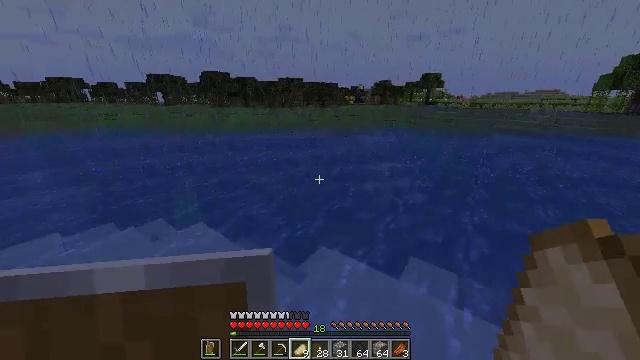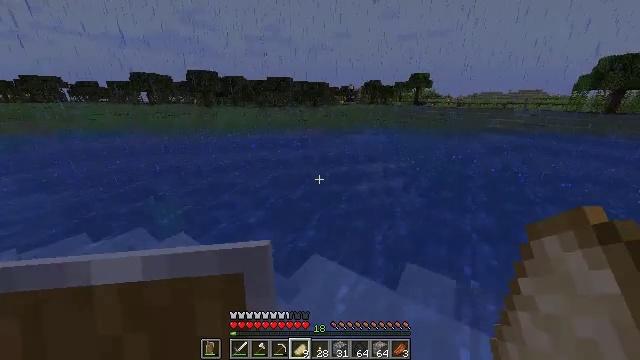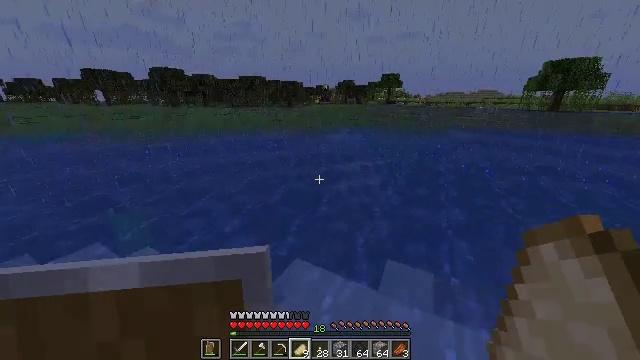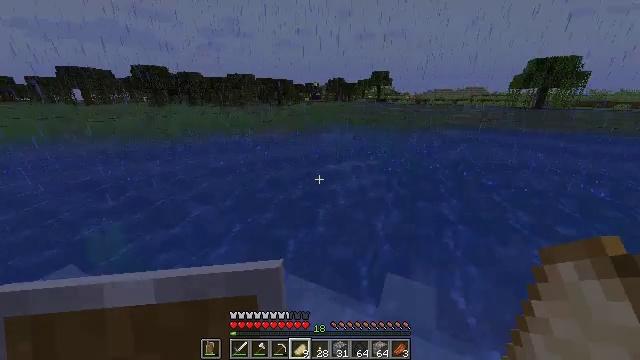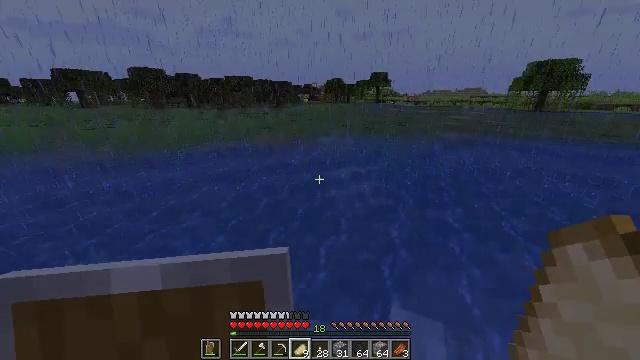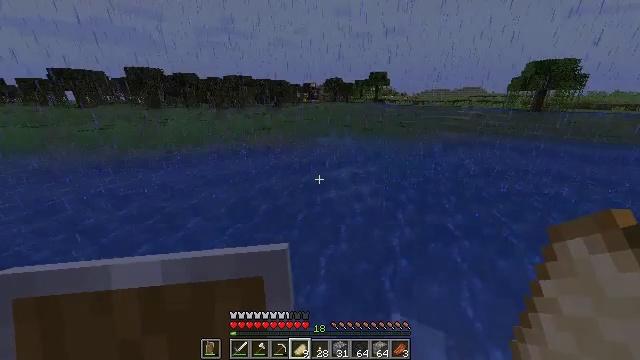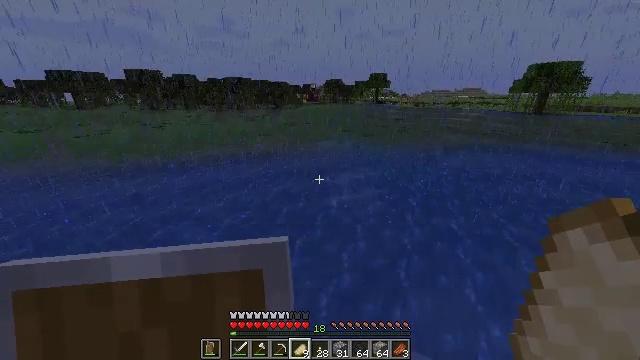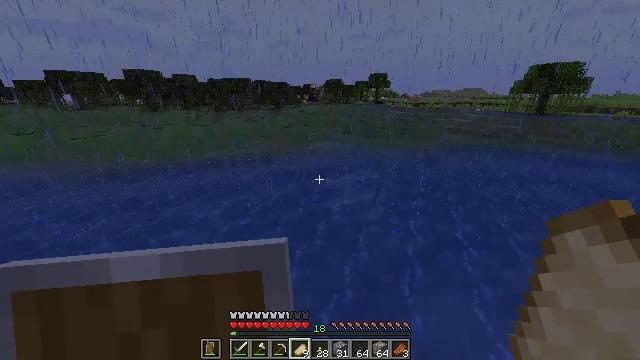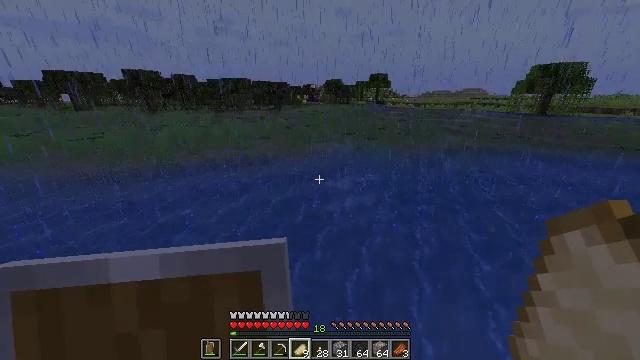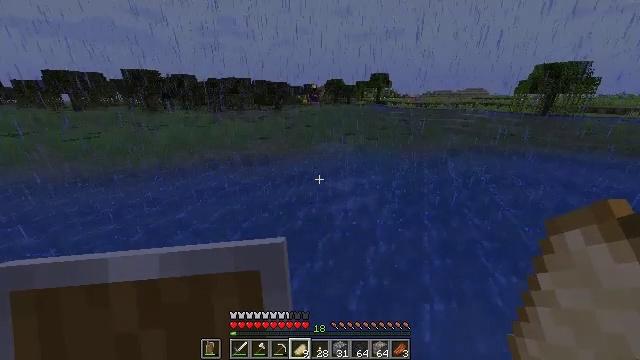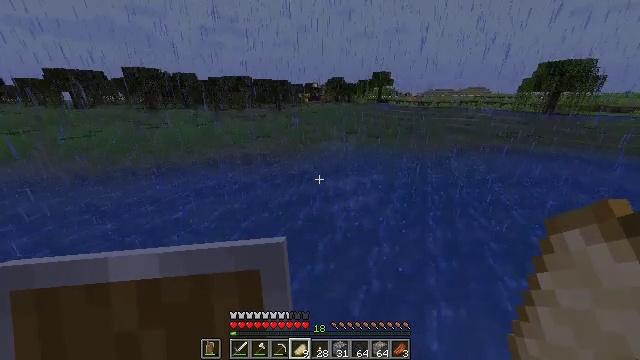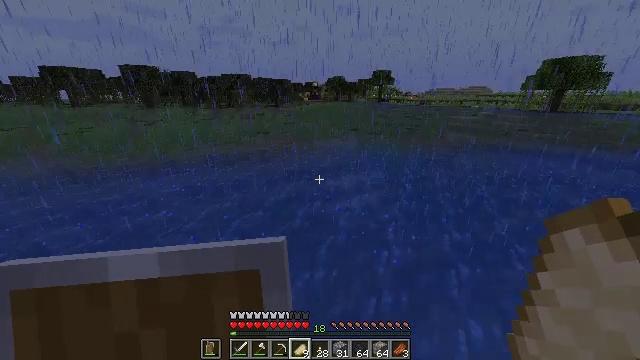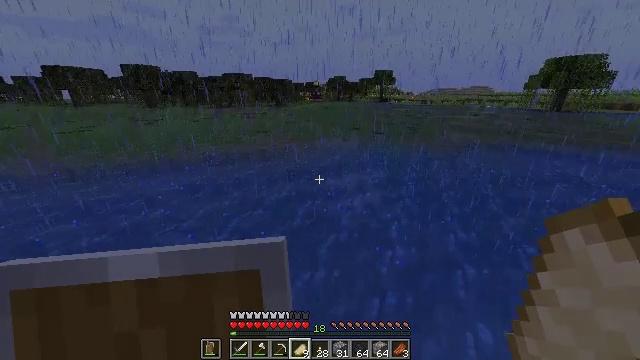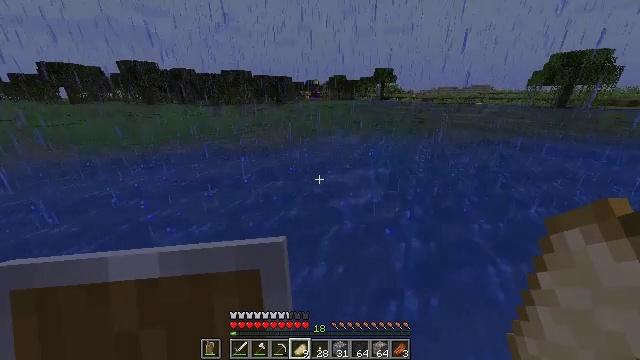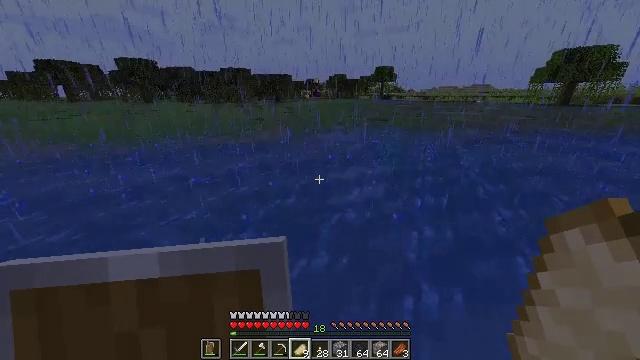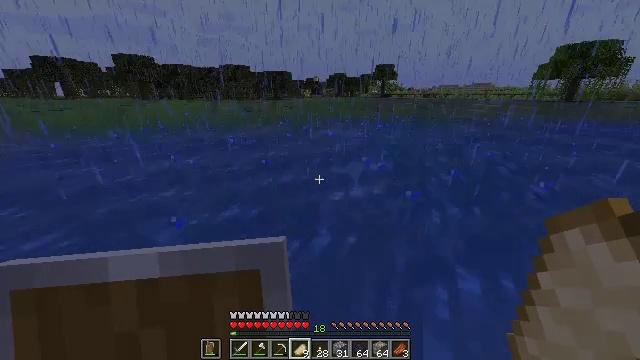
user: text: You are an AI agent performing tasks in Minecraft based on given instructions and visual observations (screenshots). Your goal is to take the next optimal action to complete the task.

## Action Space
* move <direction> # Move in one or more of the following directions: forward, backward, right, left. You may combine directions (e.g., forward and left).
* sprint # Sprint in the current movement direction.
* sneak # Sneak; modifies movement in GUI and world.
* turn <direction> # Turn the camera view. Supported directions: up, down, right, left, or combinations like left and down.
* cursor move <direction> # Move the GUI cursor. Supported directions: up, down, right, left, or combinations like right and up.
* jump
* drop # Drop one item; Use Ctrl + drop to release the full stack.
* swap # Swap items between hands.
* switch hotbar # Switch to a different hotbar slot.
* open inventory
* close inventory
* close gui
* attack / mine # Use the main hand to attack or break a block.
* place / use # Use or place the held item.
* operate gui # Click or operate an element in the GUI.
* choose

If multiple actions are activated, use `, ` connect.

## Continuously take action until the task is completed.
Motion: motion action
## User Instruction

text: Remove an apple from the inventory.
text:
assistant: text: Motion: move forward, turn right
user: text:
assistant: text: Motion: move forward, turn right
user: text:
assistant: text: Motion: move forward, turn right, jump
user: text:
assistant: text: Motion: move forward, jump
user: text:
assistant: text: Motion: move forward, jump
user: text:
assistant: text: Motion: move forward, jump
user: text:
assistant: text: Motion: move forward, jump
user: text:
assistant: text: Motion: move forward, jump
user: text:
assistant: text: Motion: move forward, jump
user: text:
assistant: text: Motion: move forward, jump
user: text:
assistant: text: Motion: move forward, jump
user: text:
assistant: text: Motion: move forward, jump
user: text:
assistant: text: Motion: move forward, jump
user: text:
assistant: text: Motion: move forward, jump
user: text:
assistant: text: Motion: move forward, jump
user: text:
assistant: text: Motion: move forward, jump
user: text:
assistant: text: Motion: move forward, jump
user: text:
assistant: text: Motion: move forward, jump
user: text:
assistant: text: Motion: move forward, jump
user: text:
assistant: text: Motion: move forward, jump
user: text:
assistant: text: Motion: move forward, jump
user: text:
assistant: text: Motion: move forward, jump
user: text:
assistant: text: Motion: move forward, jump
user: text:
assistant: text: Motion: move forward, jump
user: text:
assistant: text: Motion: move forward, jump
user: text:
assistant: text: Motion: move forward, jump
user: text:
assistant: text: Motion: move forward, jump
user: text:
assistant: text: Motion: move forward, jump
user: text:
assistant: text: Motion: move forward, jump
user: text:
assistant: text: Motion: move forward, jump